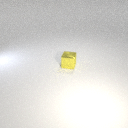
small yellow metal cube